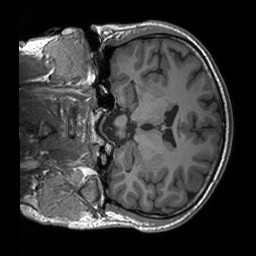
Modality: T1w
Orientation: coronal
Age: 21
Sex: male
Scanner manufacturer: siemens
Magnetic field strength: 3 T
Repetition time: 1.9 s
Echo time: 0.00227 s